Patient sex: M
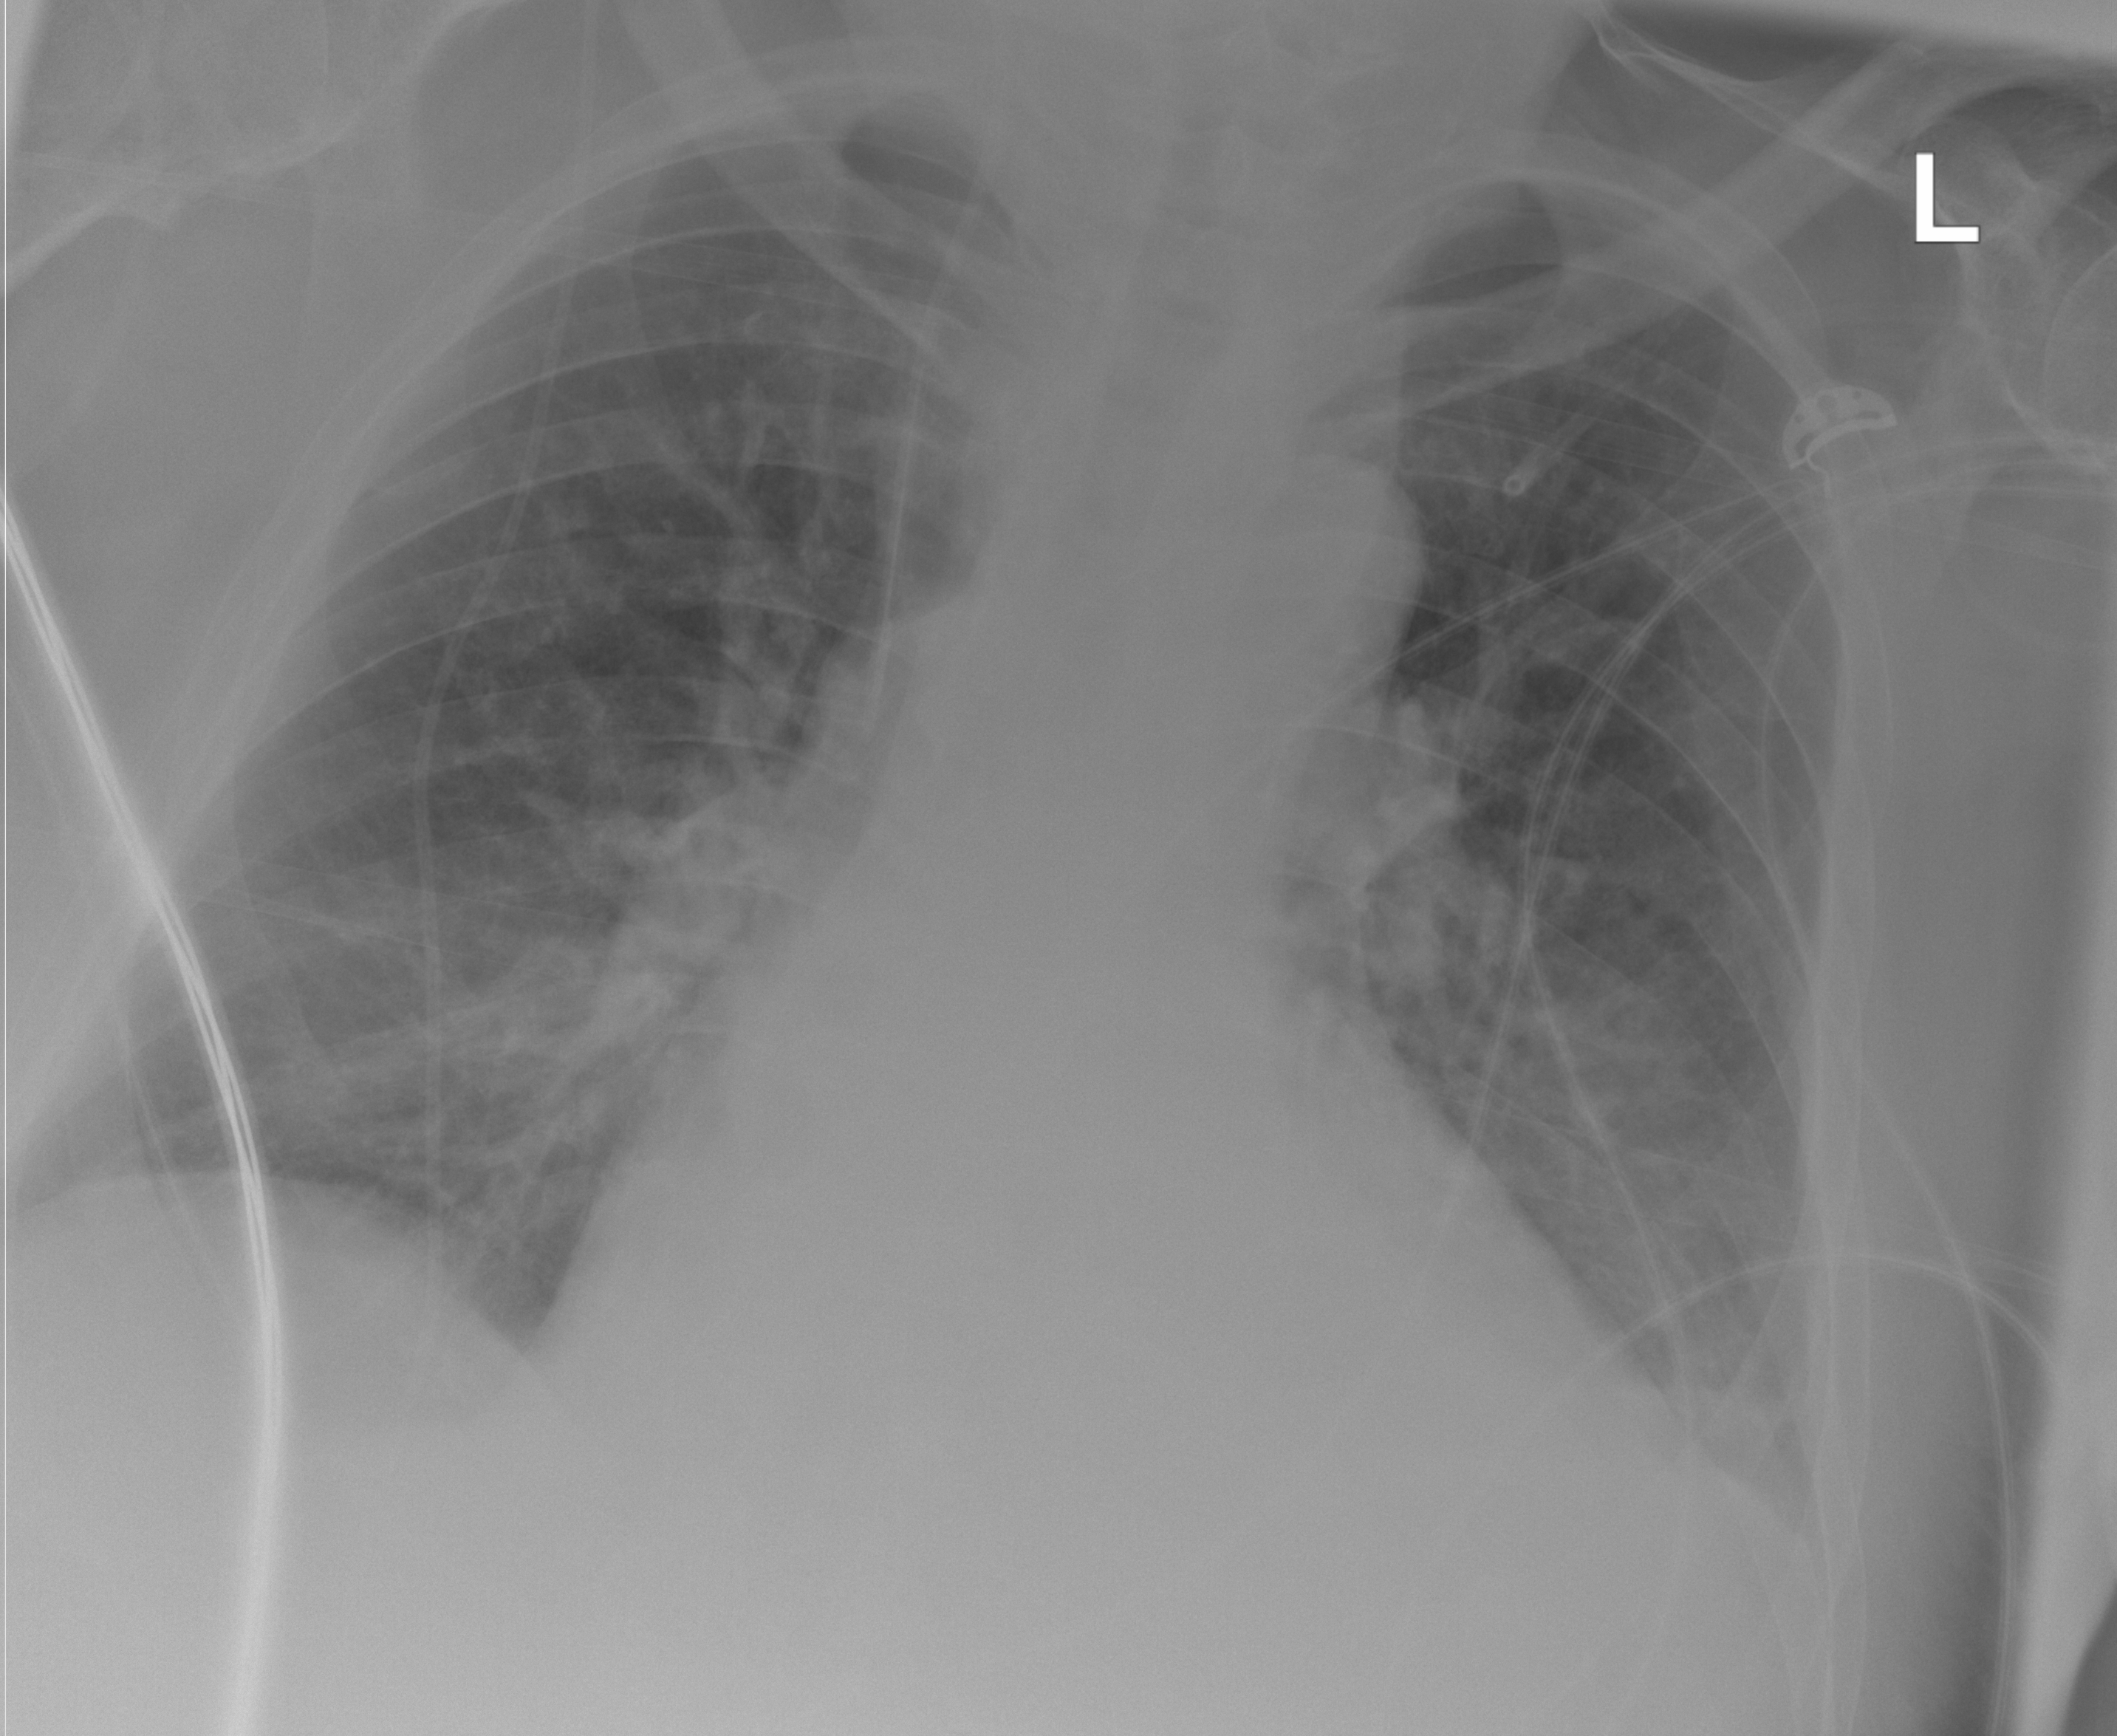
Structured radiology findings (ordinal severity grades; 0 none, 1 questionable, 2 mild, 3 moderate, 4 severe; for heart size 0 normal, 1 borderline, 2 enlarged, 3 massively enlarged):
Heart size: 1
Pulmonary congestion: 1
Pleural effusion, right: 0
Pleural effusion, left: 2
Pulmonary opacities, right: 0
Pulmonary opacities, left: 0
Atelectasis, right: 0
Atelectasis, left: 0